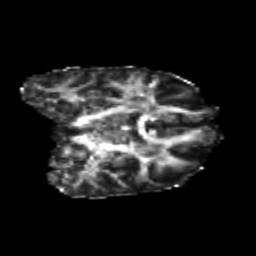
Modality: FA
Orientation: coronal
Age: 22
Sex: female
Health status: healthy
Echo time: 0.074 s